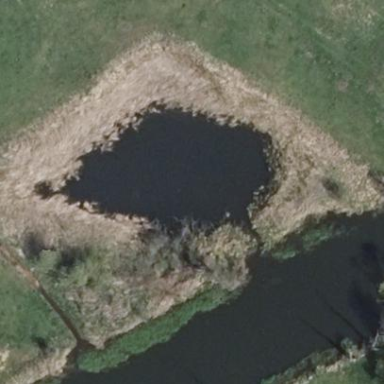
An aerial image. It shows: Reedbed in wetland area.